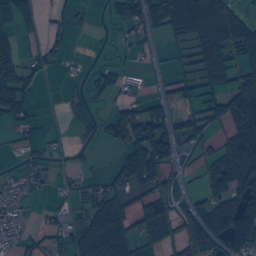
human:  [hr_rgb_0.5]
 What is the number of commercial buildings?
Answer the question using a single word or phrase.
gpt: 4

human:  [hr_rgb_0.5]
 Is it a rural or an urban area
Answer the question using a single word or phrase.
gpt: urban

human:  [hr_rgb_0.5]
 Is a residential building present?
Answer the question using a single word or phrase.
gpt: yes

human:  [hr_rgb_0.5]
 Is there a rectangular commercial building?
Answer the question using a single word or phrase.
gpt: yes

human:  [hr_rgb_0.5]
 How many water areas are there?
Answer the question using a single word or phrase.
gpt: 44

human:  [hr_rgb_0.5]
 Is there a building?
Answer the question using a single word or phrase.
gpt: yes

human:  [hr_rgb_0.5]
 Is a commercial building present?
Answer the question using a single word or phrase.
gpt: yes

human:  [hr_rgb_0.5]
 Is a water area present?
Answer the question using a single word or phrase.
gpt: yes

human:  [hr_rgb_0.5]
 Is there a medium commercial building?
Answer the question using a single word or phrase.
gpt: no

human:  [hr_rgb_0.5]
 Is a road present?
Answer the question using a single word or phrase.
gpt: yes

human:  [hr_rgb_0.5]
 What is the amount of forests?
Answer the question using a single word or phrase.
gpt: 326

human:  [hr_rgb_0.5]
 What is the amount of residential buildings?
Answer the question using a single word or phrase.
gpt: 768

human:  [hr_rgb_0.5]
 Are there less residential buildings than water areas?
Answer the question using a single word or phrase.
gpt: no

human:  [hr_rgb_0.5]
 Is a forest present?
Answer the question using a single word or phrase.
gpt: yes

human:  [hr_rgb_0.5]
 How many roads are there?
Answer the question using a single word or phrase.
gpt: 211

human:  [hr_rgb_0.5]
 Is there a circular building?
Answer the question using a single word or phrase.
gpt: yes

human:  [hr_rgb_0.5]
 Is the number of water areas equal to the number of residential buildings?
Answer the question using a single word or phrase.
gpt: no

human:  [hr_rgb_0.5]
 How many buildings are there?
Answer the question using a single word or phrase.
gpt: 785

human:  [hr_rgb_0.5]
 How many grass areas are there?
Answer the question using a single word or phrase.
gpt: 234

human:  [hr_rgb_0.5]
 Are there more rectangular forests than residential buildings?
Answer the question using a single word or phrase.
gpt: no

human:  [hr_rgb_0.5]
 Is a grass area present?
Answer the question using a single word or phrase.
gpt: yes

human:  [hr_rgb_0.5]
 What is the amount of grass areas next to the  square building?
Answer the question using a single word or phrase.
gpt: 49

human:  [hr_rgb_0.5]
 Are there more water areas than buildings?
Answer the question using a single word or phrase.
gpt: no

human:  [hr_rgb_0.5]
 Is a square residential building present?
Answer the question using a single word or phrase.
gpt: yes

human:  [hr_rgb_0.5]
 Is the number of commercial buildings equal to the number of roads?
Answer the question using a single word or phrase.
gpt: no

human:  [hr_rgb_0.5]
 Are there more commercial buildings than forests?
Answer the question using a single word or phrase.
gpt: no

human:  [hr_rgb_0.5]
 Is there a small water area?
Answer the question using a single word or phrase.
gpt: yes

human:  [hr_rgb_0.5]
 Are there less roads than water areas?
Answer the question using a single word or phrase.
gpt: no

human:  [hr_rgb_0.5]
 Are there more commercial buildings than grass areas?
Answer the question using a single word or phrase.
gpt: no

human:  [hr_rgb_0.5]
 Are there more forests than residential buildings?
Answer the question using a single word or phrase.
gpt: no

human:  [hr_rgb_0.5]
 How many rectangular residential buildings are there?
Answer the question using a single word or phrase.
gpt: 474

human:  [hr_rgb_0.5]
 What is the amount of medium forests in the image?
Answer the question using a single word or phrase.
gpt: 109

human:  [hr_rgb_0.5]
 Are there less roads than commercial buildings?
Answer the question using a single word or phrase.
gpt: no

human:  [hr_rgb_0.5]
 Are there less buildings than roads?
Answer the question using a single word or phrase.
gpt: no

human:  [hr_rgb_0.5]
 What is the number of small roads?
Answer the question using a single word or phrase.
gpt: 211

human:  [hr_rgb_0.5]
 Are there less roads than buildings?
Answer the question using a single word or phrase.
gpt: yes

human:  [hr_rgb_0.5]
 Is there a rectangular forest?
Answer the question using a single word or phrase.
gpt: yes

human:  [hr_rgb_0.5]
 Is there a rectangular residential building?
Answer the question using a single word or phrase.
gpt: yes

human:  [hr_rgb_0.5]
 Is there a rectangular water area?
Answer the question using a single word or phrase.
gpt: yes

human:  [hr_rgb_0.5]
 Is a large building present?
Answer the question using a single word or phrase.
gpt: yes

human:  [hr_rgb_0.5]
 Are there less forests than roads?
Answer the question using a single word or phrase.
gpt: no

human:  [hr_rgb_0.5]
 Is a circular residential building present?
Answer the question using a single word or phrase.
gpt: yes

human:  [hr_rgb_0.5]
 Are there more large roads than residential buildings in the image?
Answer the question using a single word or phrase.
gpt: no

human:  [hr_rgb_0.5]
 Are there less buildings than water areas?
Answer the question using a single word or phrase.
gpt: no

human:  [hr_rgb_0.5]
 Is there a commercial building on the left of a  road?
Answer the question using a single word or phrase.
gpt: yes

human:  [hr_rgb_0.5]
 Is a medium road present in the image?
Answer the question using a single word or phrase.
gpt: no

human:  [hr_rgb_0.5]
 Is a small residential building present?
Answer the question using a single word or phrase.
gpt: yes

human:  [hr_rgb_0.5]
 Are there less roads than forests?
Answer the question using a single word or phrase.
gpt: yes

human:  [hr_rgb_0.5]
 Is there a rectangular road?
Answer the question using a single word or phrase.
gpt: no

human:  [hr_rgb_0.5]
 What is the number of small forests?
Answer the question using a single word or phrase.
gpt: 92

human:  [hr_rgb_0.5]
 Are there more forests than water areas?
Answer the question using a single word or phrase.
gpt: yes

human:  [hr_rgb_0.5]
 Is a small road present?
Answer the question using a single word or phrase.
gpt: yes

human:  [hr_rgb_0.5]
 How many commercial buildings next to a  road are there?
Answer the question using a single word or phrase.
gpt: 4

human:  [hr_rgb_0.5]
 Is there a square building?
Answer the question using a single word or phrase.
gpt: yes

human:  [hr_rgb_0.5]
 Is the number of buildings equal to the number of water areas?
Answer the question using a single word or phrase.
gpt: no

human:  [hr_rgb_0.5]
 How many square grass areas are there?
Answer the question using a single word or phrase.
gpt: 0

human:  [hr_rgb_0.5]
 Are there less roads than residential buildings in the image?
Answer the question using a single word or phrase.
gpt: yes

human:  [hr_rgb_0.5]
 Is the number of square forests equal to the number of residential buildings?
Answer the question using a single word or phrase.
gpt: no

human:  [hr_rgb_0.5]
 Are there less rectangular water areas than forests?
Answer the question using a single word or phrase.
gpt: yes

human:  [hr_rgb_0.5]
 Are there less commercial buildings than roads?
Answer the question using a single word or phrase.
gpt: yes

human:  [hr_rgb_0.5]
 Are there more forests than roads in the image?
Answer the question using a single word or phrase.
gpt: yes

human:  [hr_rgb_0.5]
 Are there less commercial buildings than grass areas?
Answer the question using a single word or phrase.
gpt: yes

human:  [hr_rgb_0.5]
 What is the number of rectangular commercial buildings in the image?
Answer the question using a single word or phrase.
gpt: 4

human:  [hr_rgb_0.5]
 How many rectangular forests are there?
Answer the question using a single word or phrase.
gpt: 69